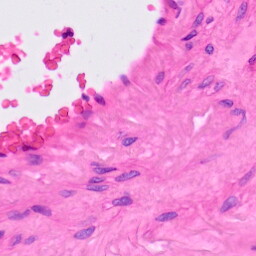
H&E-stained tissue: Lung